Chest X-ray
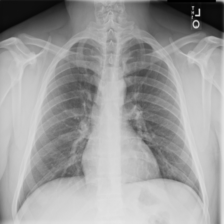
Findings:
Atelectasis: negative
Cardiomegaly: negative
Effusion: negative
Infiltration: negative
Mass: negative
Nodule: negative
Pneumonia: negative
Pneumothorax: negative
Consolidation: negative
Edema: negative
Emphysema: negative
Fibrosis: negative
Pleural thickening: negative
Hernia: negative